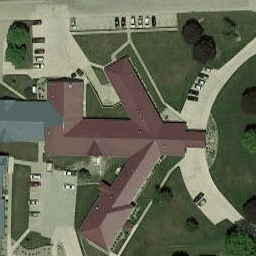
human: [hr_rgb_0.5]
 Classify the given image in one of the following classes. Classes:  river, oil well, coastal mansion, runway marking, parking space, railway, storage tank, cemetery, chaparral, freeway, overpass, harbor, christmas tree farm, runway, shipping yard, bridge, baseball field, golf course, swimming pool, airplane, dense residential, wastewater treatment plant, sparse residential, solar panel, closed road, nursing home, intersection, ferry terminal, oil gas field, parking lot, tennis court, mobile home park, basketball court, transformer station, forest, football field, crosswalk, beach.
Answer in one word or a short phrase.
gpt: nursing home